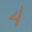
Label: 4